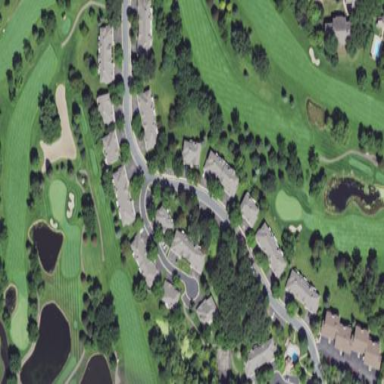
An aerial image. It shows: Golf course.